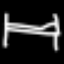
Label: bed